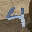
Label: 4